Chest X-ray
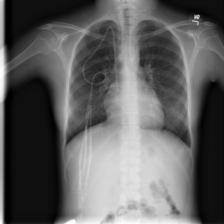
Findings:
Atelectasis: negative
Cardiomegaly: negative
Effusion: negative
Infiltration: negative
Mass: negative
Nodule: negative
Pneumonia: negative
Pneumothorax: negative
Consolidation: negative
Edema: negative
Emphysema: negative
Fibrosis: negative
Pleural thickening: negative
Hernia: negative